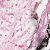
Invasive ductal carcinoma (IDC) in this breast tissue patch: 0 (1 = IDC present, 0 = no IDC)